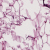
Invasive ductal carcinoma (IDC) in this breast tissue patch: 0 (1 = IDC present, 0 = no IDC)